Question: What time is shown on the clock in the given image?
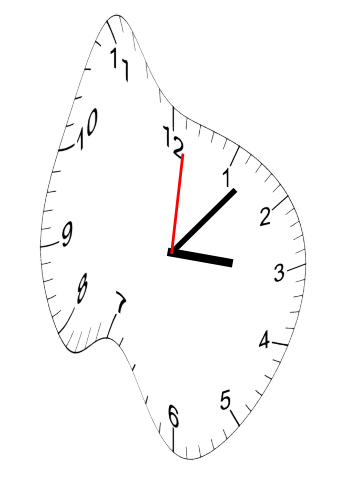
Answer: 03:07:01